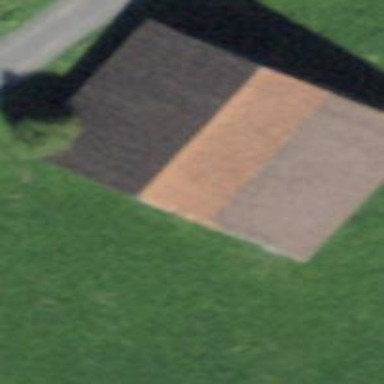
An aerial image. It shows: Rural barn.